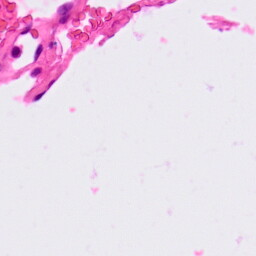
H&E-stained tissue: Lung